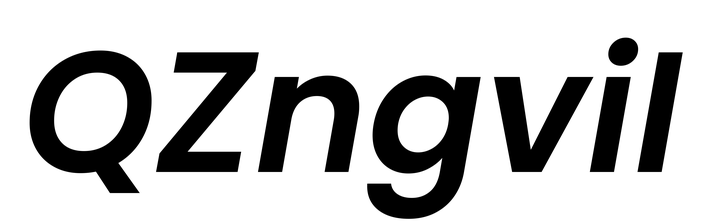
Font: Poppins-SemiBoldItalic